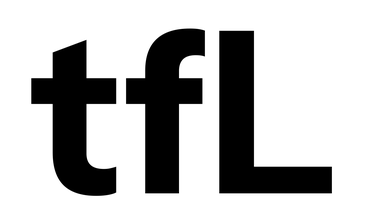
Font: InstrumentSans_Bold